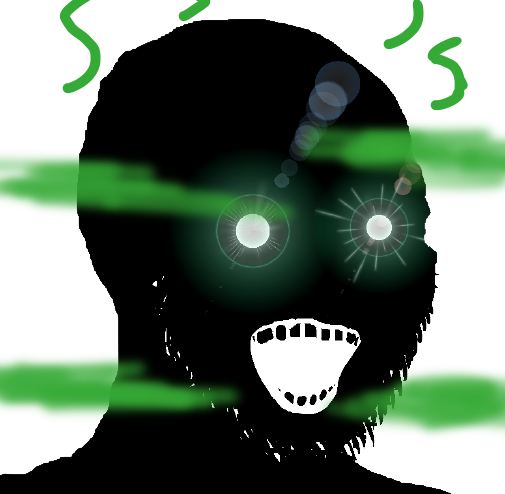
Label: 5_Oomer